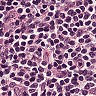
Metastatic tissue present: no